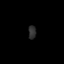
Tissue: lung
Cell type: Myeloid cells
Senescence score: 0.5565
Nuclear area (px): 102
Mean DAPI intensity: 45.784